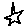
Label: star